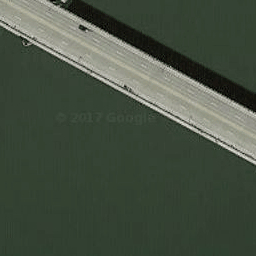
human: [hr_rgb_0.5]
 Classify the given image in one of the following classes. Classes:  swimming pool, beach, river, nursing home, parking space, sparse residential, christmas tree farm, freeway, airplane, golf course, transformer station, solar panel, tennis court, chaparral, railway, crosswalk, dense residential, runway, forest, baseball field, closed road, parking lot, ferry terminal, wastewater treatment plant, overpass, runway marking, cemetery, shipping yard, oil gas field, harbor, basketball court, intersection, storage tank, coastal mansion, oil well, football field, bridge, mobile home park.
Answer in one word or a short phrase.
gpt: bridge